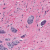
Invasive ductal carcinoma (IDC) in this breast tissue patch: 0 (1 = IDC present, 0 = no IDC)